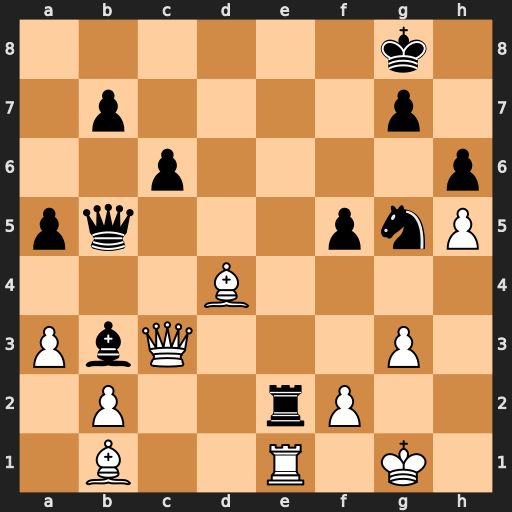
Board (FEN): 6k1/1p4p1/2p4p/pq3pnP/3B4/PbQ3P1/1P2rP2/1B2R1K1
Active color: w
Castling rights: -
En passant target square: -
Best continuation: Rxe2 Qxe2 Qxb3+